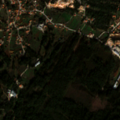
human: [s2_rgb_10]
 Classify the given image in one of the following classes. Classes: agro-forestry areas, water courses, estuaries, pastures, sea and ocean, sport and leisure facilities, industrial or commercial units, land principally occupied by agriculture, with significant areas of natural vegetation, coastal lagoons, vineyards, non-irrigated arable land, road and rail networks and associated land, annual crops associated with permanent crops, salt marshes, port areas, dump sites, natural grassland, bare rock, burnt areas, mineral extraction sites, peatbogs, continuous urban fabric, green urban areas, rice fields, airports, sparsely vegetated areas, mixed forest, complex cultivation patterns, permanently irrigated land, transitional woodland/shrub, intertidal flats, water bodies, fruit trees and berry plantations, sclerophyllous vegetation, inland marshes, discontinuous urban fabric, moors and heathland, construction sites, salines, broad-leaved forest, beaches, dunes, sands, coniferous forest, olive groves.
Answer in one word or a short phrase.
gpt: discontinuous urban fabric, mineral extraction sites, olive groves, annual crops associated with permanent crops, land principally occupied by agriculture, with significant areas of natural vegetation, coniferous forest, mixed forest, sclerophyllous vegetation